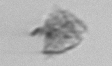
Label: detritus